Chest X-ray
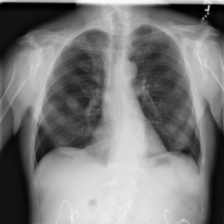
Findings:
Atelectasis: negative
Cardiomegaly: negative
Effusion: negative
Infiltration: negative
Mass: negative
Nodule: negative
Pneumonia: negative
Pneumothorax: negative
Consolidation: negative
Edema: negative
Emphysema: negative
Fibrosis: negative
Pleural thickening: negative
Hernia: negative